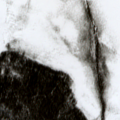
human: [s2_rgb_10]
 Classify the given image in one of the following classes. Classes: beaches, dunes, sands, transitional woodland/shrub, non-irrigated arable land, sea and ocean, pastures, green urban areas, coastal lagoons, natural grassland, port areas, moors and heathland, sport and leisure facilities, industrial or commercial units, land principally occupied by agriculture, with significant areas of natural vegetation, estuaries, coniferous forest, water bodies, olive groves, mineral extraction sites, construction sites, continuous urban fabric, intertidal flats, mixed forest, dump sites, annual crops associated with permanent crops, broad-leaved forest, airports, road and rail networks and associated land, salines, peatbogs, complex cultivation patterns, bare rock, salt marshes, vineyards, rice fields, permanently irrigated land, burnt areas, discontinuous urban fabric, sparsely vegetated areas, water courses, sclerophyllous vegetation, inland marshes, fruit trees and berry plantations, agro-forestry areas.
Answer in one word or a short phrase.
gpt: coniferous forest, peatbogs